Interaction volume radius: 5 \u00c5
Interaction volume height: 10 \u00c5
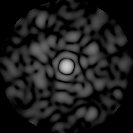
Disorder parameter: 0.8323